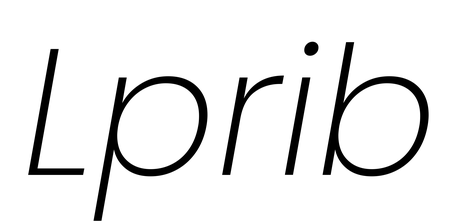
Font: Poppins-ExtraLightItalic